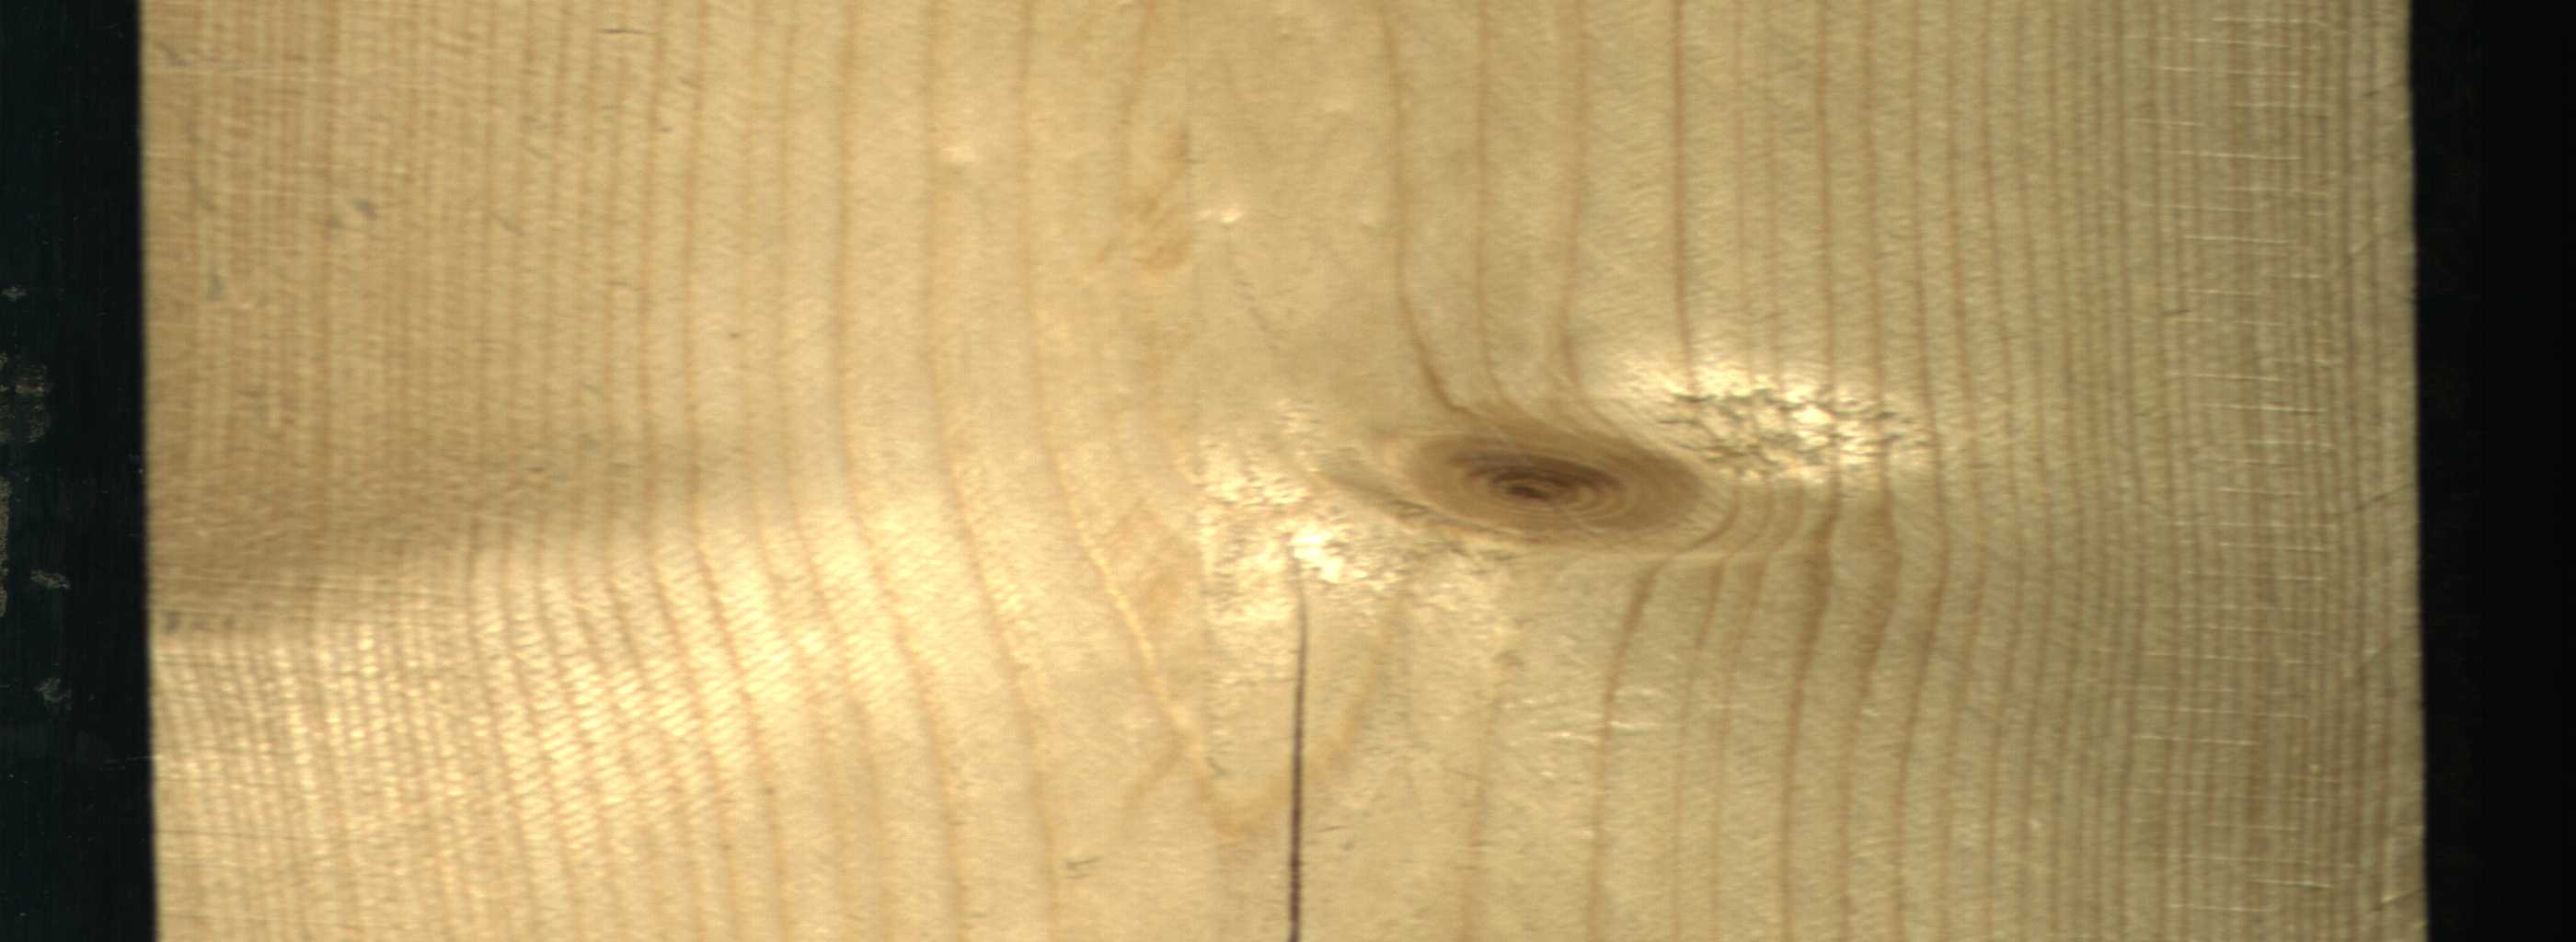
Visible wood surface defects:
Crack
Live_Knot